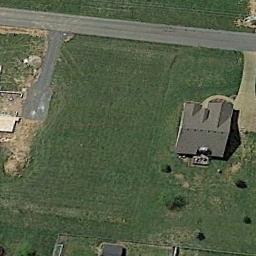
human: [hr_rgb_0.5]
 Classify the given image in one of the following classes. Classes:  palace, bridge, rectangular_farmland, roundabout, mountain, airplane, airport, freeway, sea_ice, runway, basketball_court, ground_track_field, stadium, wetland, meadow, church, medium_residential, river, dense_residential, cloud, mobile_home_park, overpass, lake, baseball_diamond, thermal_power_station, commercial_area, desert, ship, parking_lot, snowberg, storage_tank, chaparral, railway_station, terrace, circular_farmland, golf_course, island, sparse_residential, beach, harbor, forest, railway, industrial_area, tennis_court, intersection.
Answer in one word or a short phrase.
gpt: sparse_residential